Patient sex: M
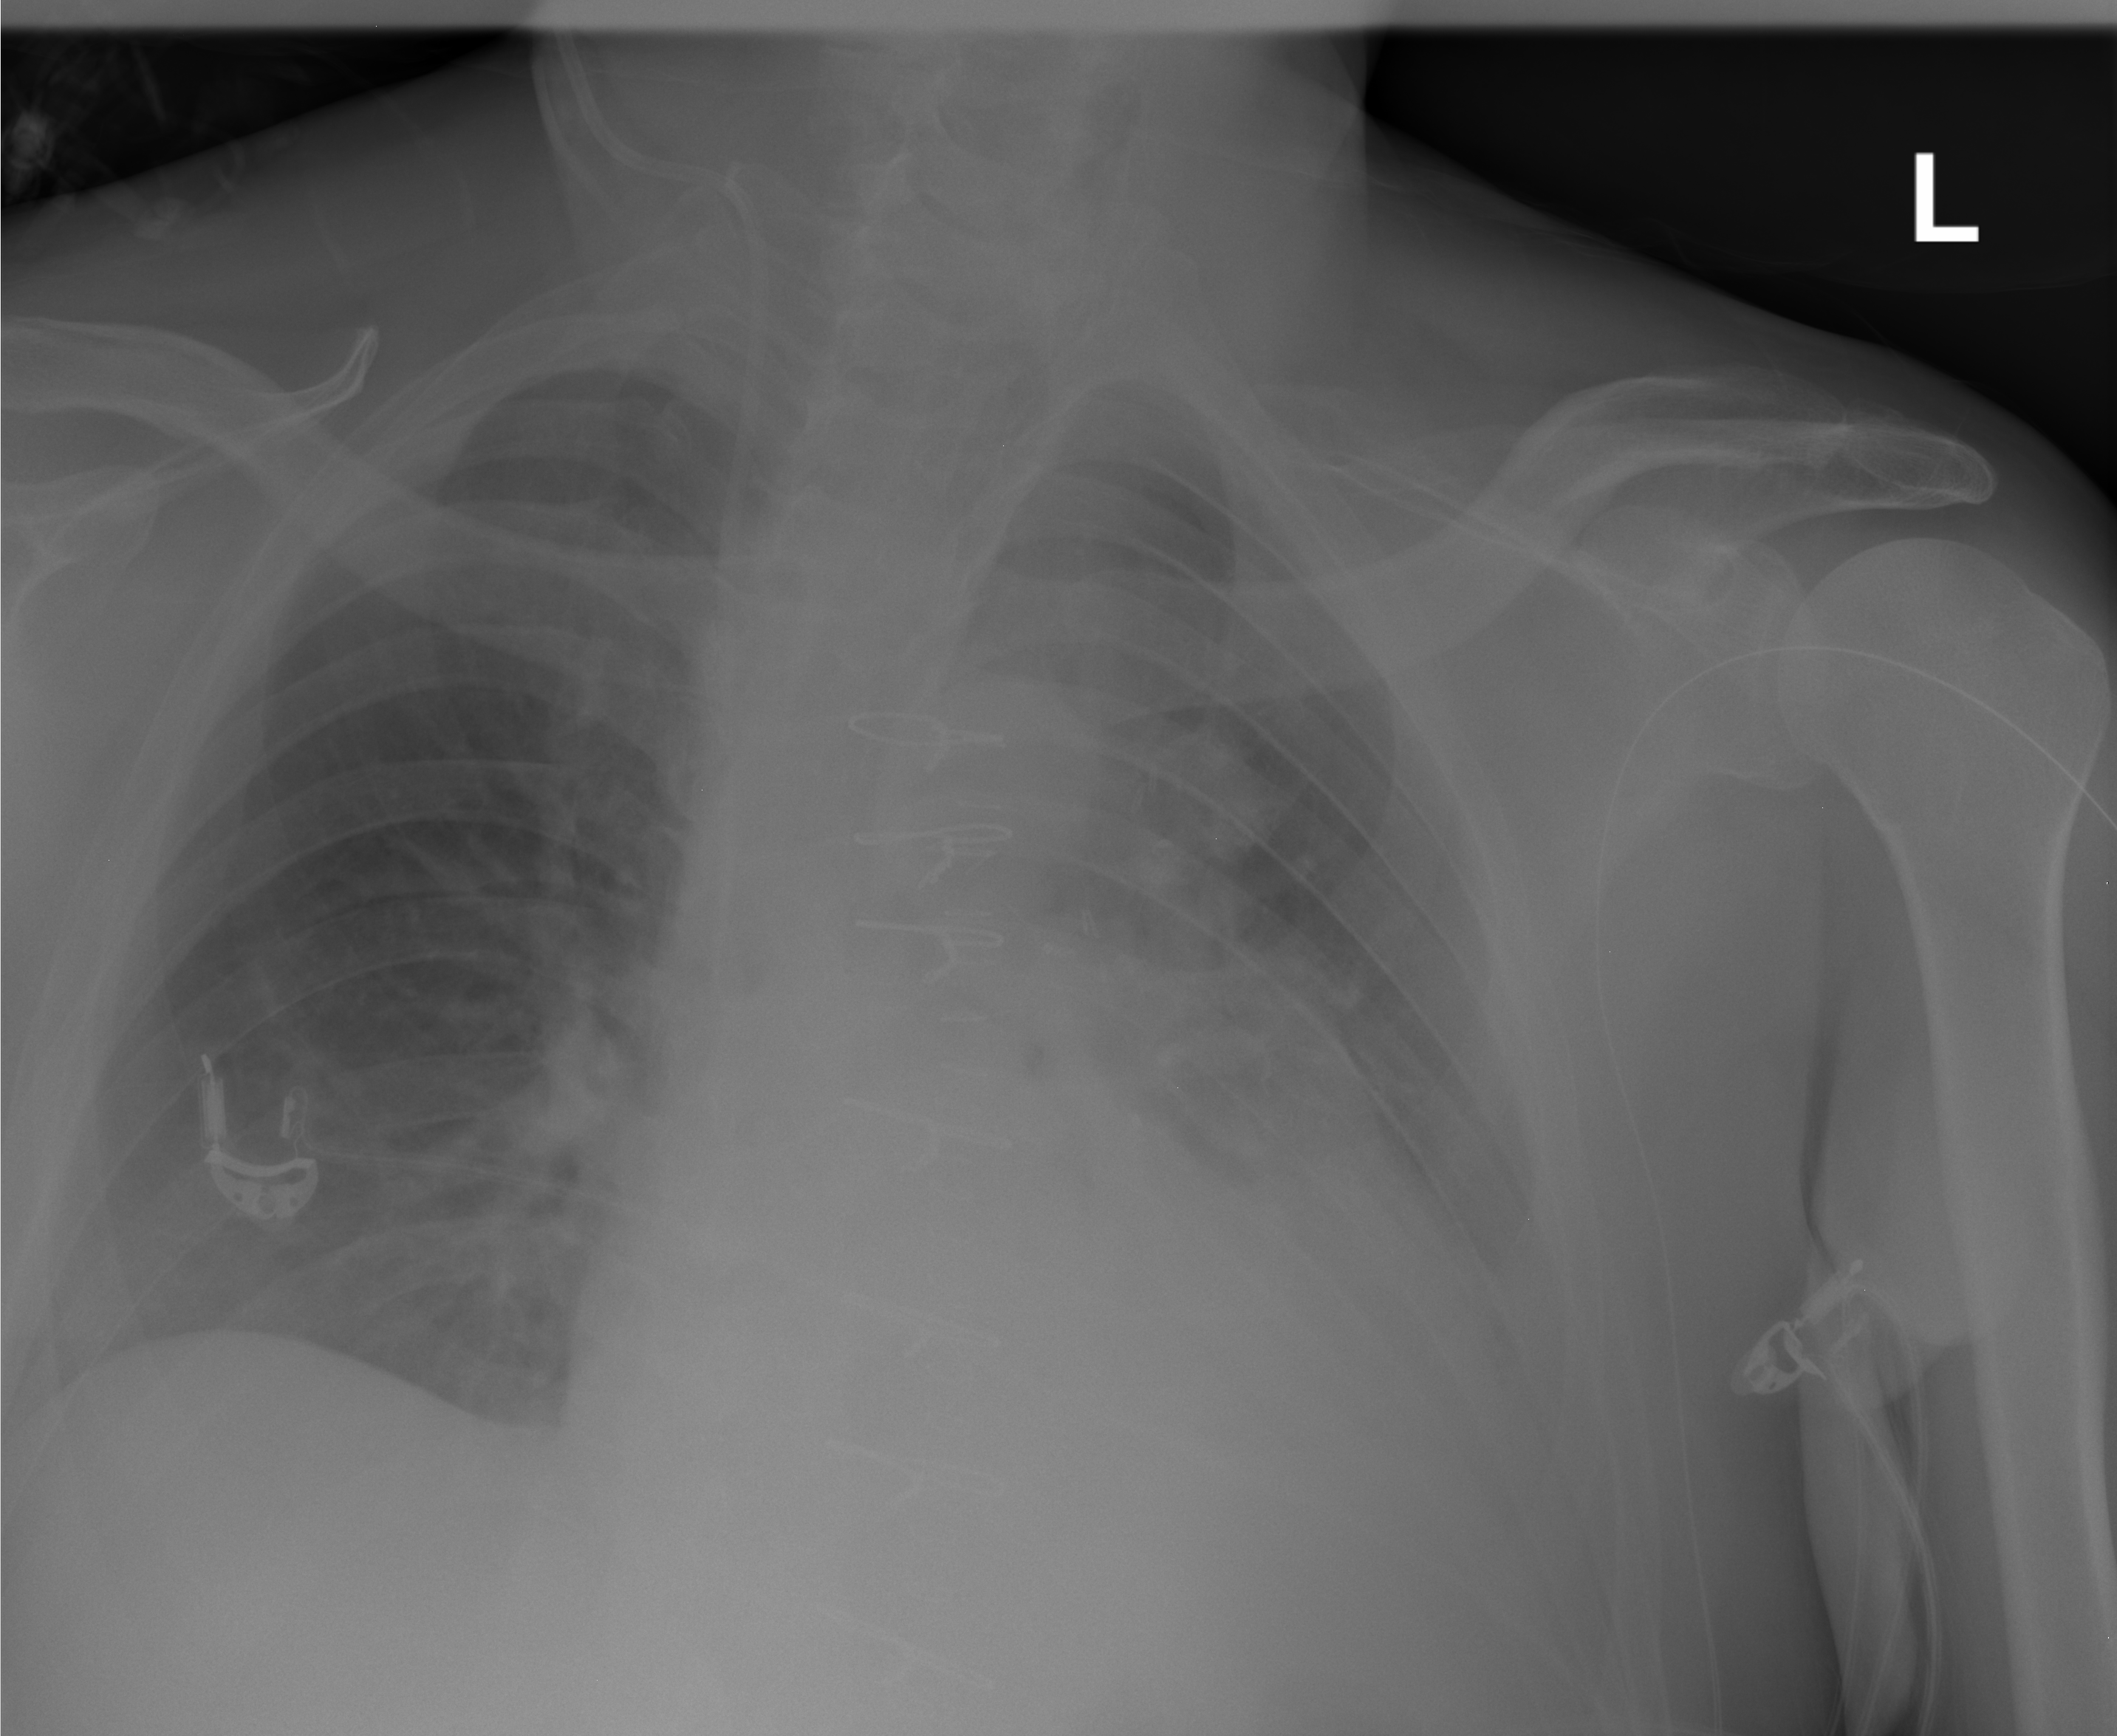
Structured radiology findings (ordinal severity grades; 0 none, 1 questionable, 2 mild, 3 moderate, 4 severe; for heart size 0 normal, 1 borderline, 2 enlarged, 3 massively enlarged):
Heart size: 2
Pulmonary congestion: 0
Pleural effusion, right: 0
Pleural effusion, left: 2
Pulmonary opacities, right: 0
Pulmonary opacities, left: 0
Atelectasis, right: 1
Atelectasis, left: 2